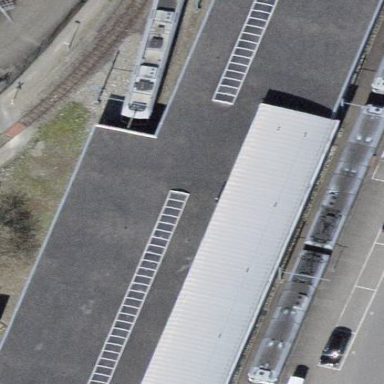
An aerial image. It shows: Industrial building.